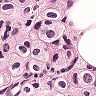
Metastatic tissue present: yes